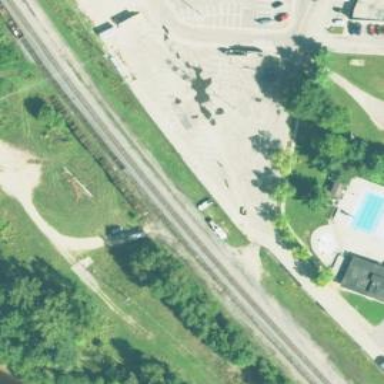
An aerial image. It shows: Abandoned railway.